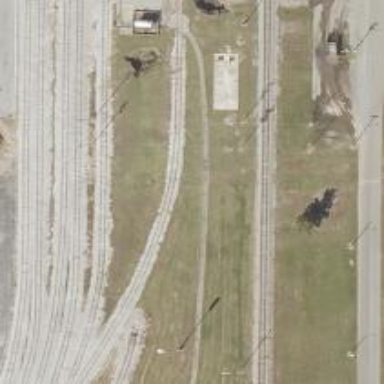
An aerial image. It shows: Rail spur service.